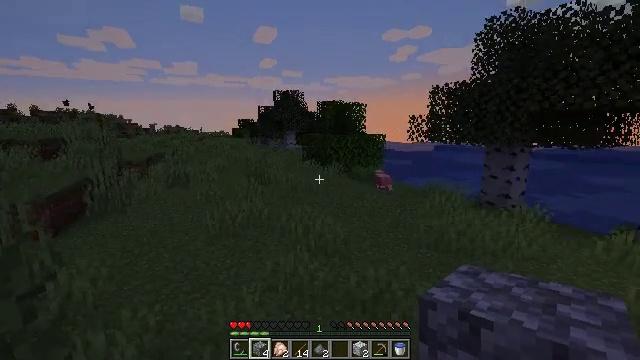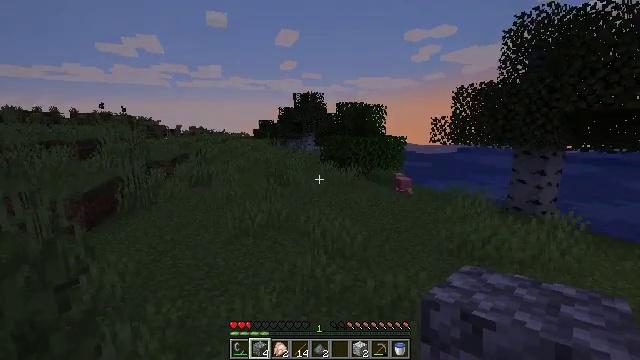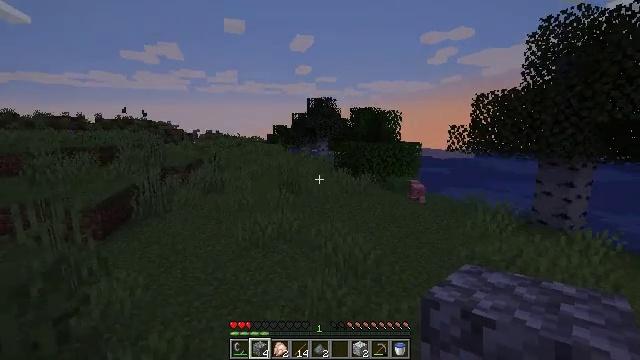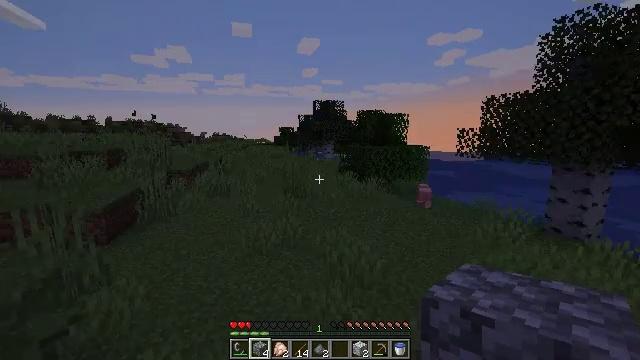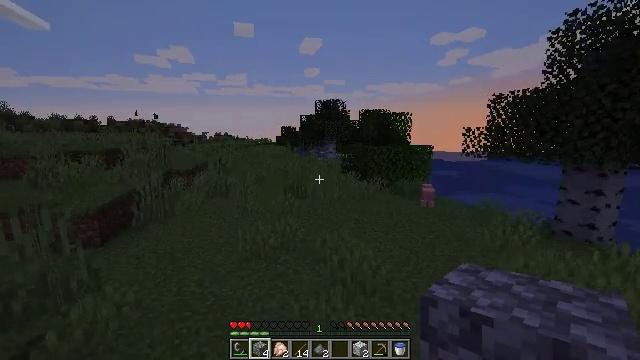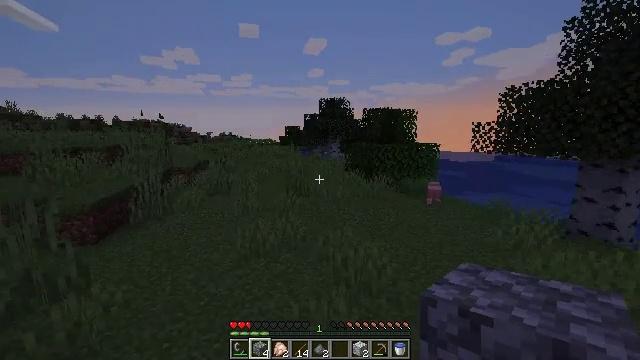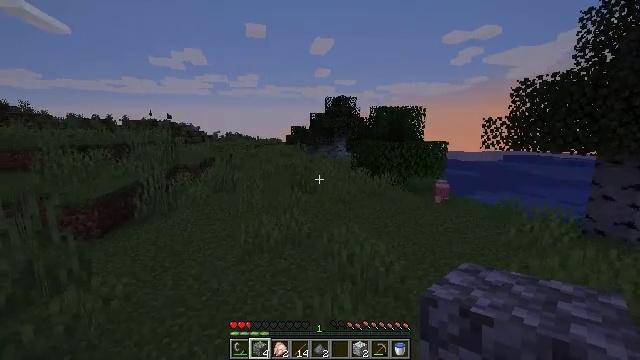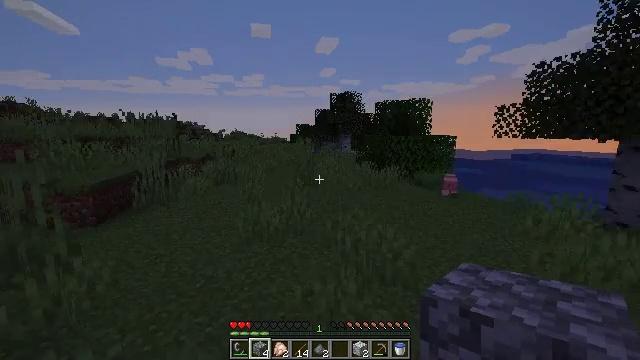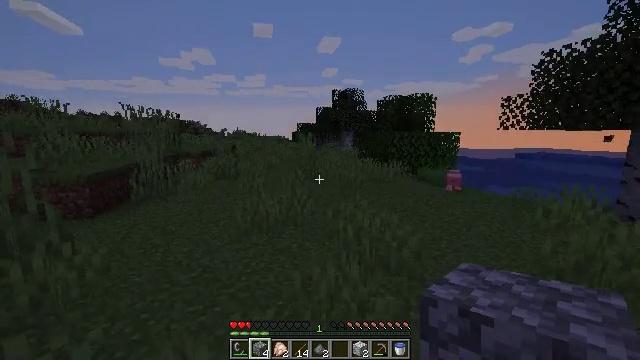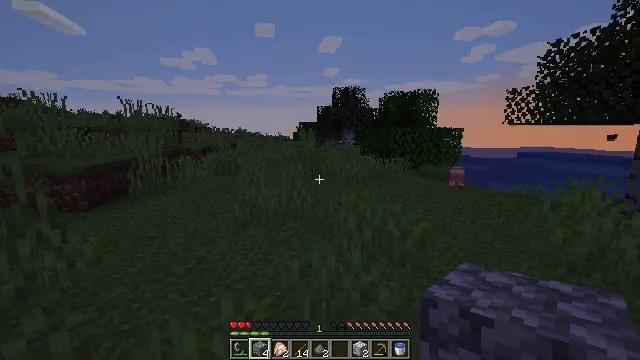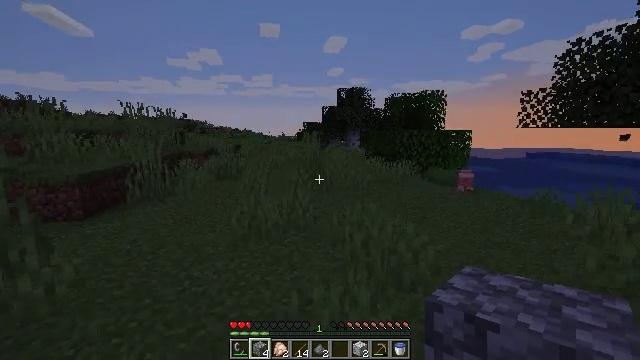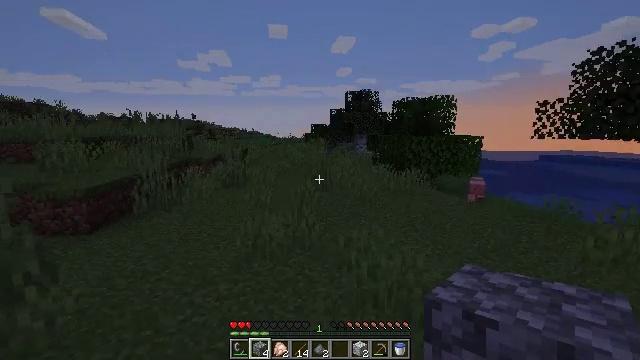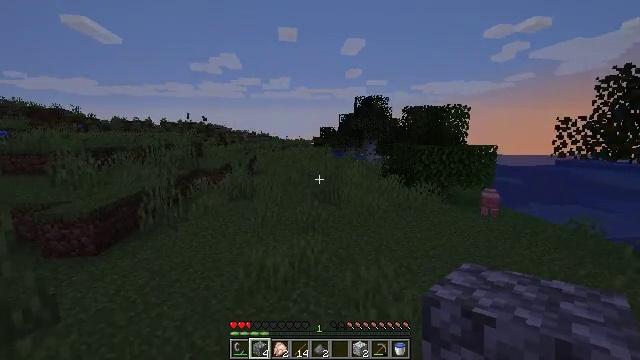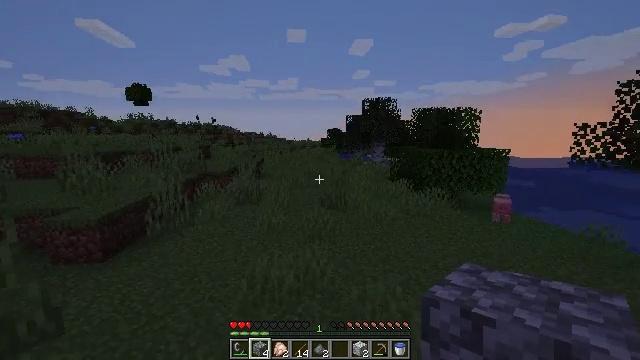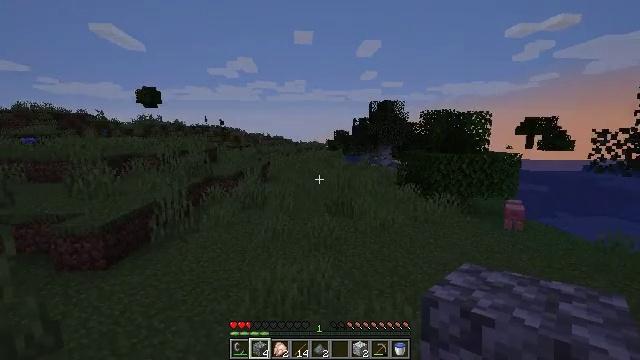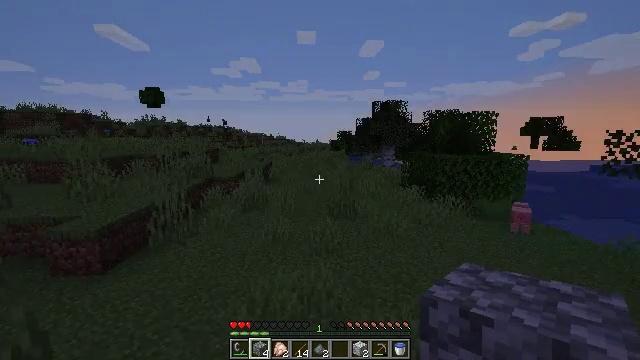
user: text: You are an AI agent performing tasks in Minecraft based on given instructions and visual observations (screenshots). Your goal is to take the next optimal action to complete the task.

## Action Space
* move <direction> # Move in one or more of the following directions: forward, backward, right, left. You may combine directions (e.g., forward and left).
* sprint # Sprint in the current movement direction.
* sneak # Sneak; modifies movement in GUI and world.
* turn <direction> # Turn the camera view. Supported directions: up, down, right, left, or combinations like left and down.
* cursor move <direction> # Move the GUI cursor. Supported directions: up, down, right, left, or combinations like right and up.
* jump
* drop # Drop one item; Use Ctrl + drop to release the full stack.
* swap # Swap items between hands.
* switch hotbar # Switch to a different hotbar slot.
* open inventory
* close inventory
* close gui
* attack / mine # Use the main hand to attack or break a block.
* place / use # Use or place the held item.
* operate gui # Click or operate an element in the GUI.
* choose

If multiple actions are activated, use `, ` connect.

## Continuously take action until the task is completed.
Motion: motion action
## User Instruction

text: Gather basalt from the ground.
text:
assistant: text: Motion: move forward, turn left, jump
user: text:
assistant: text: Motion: move forward, turn left, jump
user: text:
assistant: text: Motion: move forward, turn left, jump
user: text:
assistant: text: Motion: move forward, jump
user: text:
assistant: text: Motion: move forward, jump
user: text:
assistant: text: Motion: move forward, turn left, jump
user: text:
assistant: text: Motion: move forward, turn left, jump
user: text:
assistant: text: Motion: move forward, jump
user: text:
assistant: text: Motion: move forward, jump
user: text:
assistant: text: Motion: move forward, turn left, jump
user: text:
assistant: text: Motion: move forward, turn left, jump
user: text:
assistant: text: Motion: move forward, turn left, jump
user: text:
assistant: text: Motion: move forward, turn left, jump
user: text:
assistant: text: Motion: move forward, turn left, jump
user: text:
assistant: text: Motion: move forward, jump
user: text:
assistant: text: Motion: move forward, jump
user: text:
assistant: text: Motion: move forward, jump
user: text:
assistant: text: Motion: move forward, jump
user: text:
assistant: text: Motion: move forward, jump
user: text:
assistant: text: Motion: move forward, jump
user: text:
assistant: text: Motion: move forward, jump
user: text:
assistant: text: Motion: move forward, jump
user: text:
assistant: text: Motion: move forward, jump
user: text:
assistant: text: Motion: move forward, turn left, jump
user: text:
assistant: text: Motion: move forward, turn right, jump
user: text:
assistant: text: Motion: move forward, turn right and down, jump
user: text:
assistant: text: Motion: move forward, turn right and down, jump
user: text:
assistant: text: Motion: move forward, turn right and down, jump
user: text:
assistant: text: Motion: turn right and down
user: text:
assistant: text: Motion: turn right and down